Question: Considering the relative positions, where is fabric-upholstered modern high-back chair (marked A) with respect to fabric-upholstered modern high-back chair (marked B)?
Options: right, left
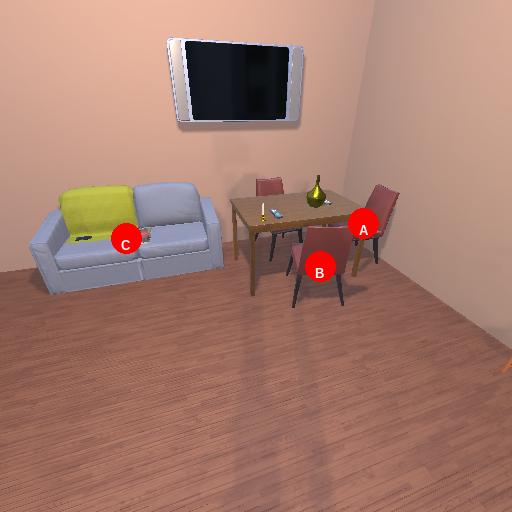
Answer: right